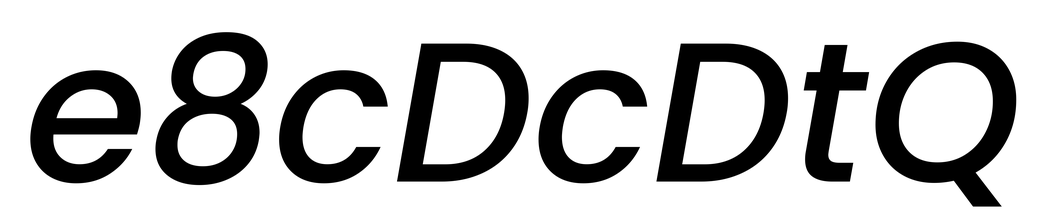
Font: Poppins-MediumItalic